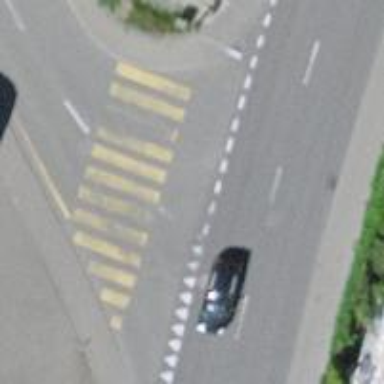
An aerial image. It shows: Uncontrolled zebra crossing on the road.